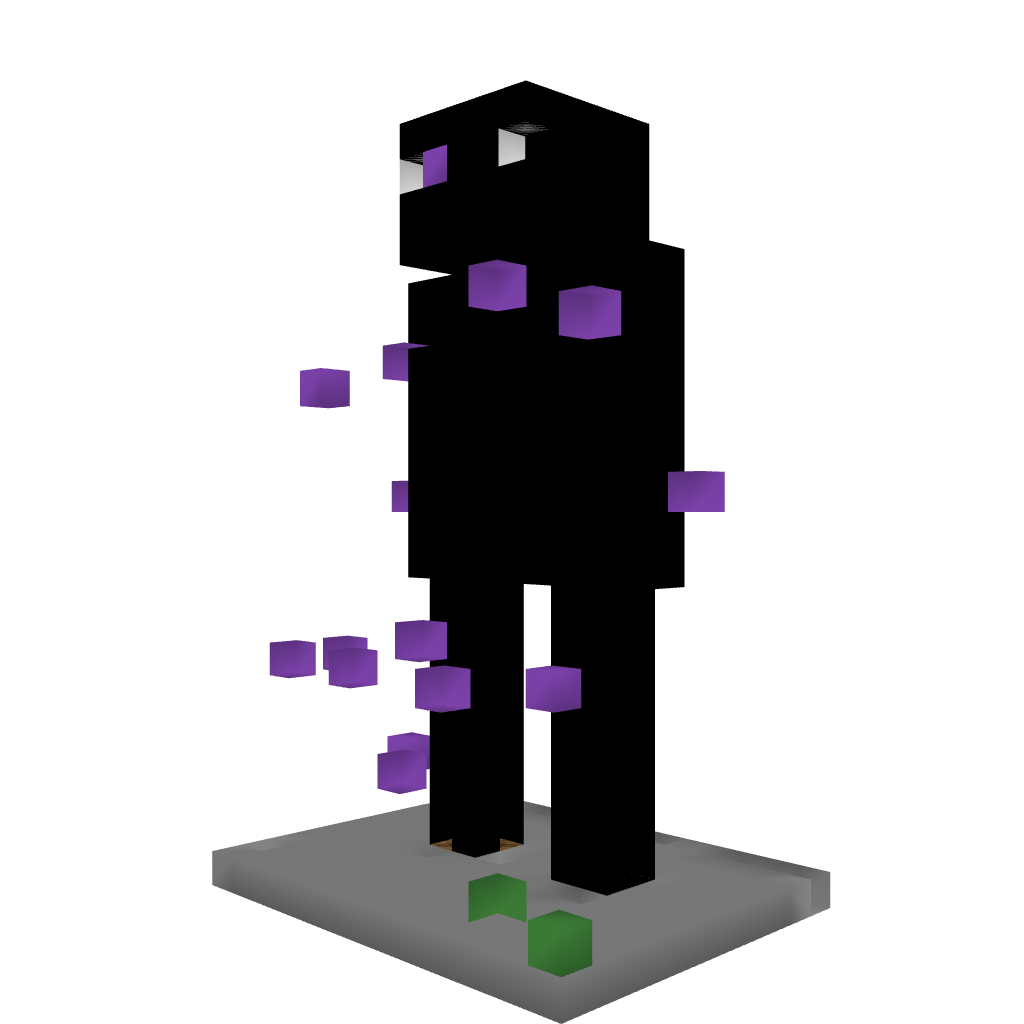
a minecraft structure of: Enderman good quality